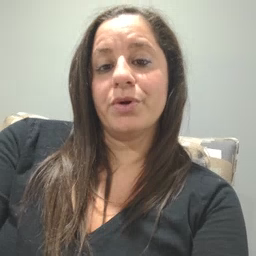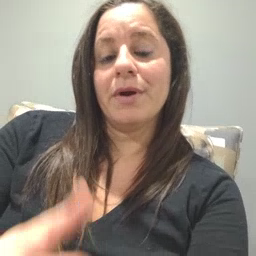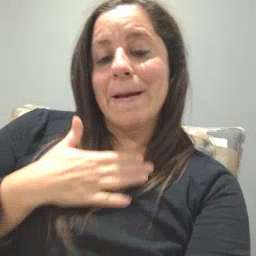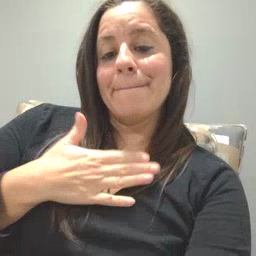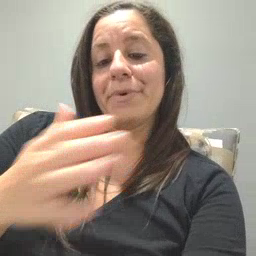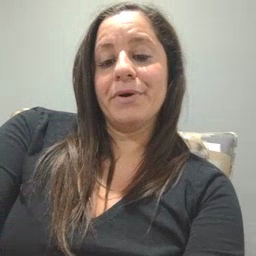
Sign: happy